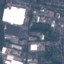
Land use / land cover class: Industrial